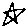
Label: star